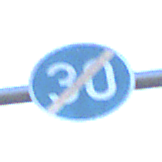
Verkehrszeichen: EndeMindestgeschwindigkeit
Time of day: Dawn
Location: Outdoor (Nature)
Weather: Clear
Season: NotSpecified
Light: Natural